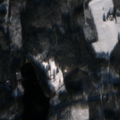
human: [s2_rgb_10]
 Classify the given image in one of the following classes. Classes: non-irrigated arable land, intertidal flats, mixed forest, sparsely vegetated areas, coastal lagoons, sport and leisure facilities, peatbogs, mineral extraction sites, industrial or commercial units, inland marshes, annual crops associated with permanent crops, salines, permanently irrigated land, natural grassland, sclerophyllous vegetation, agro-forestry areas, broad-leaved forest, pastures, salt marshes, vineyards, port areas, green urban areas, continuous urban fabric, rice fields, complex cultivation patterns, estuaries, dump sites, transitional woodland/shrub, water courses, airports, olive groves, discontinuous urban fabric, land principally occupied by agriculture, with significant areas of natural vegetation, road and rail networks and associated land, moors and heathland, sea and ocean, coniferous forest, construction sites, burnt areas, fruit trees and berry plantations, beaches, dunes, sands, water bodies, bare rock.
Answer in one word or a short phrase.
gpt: land principally occupied by agriculture, with significant areas of natural vegetation, coniferous forest, mixed forest, transitional woodland/shrub, water bodies